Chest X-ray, PA view. Patient: 57 years old, sex M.
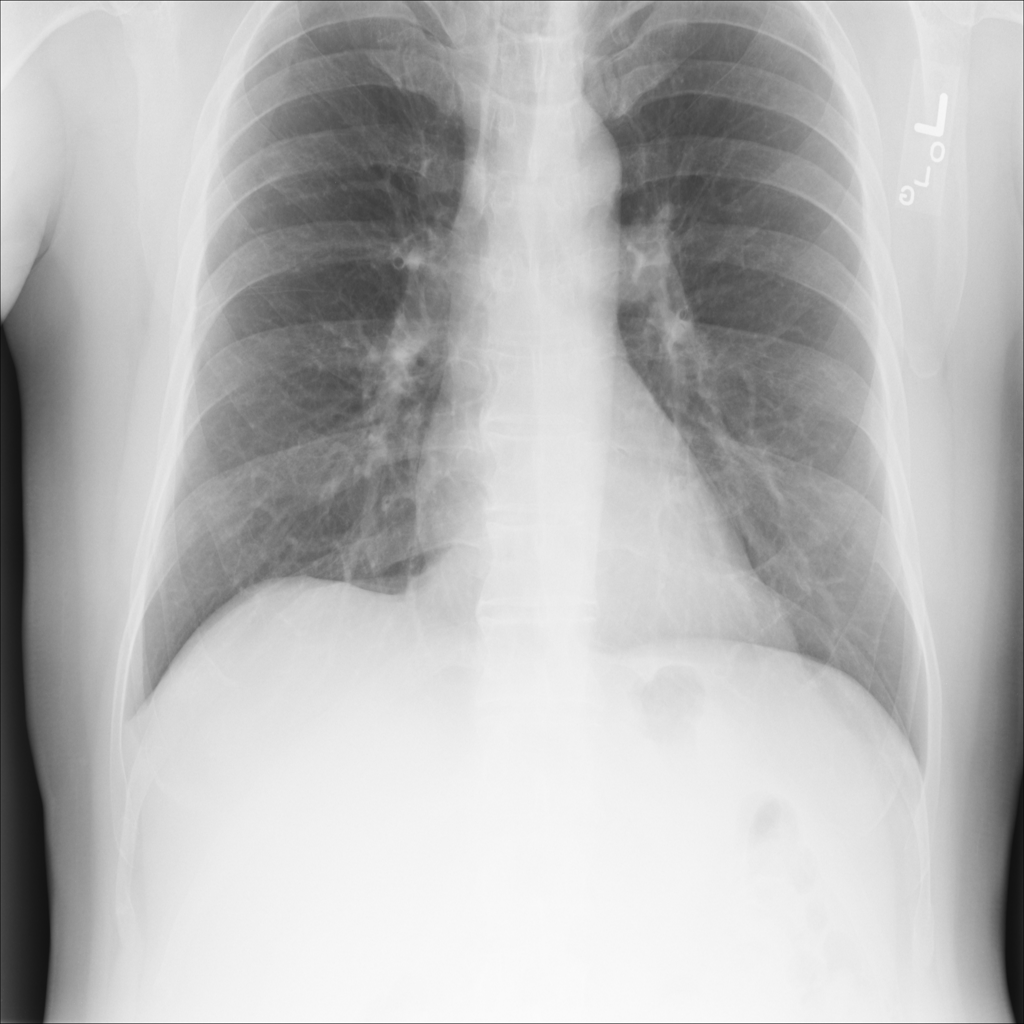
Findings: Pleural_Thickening